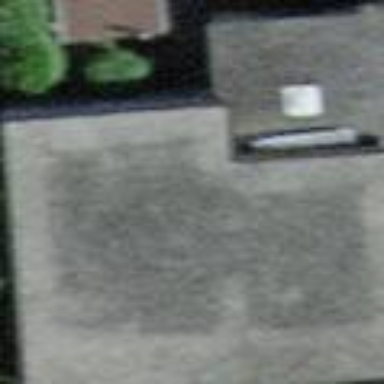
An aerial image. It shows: Blue building with flat roof made of gravel.